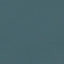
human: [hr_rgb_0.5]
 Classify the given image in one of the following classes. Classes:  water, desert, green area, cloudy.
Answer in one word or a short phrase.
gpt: water